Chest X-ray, PA view. Patient: 63 years old, sex M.
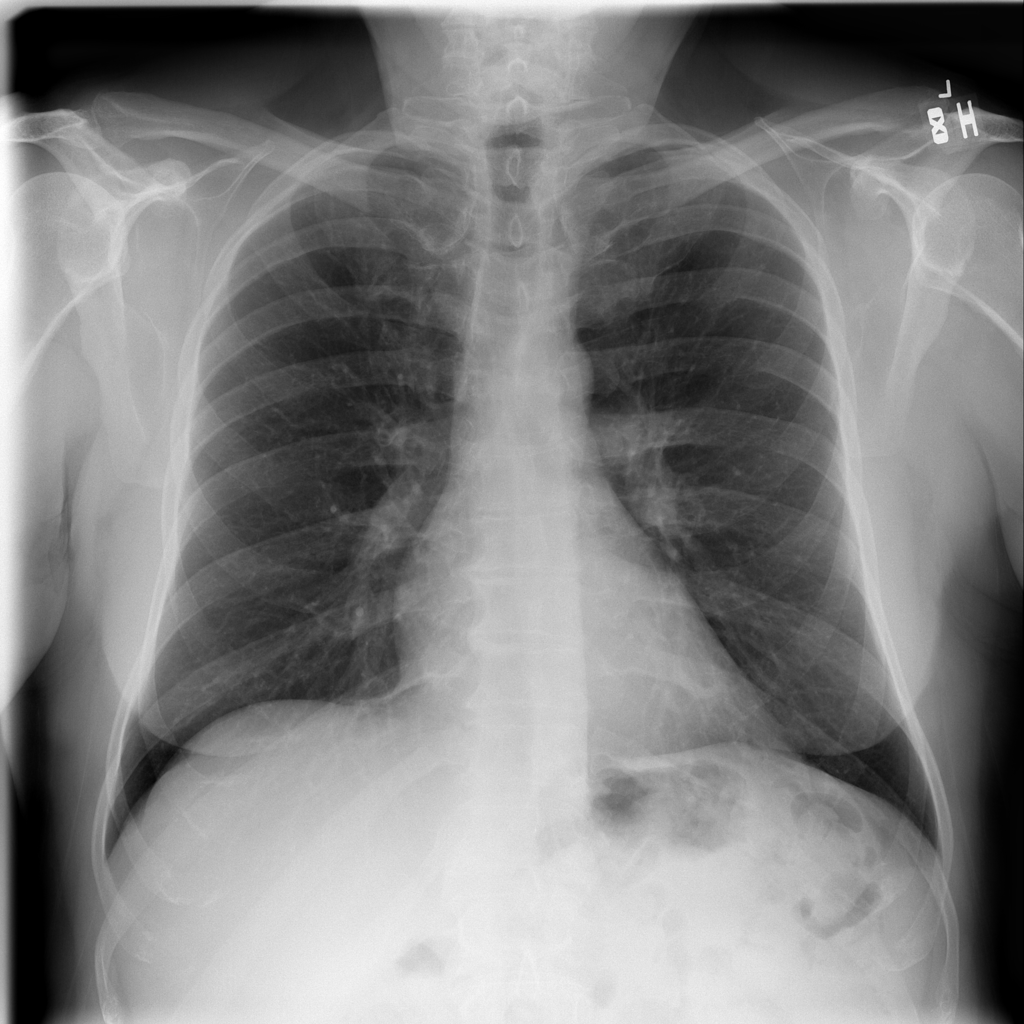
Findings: No Finding